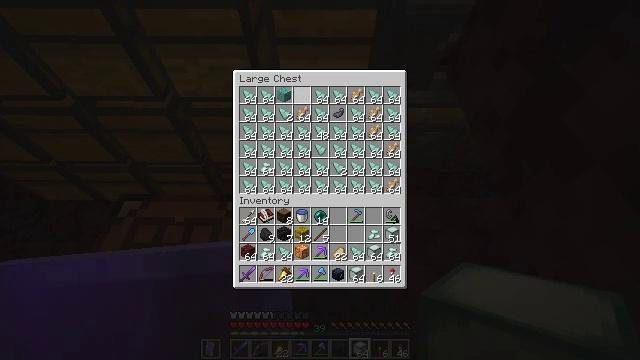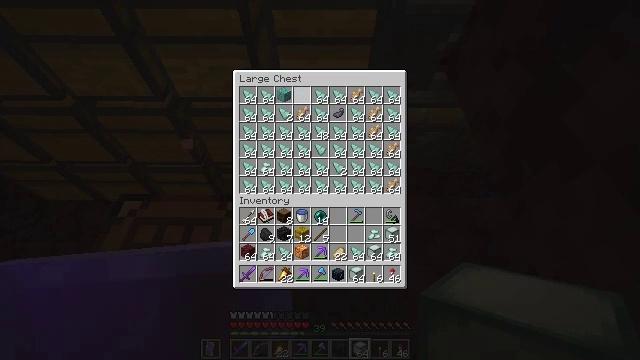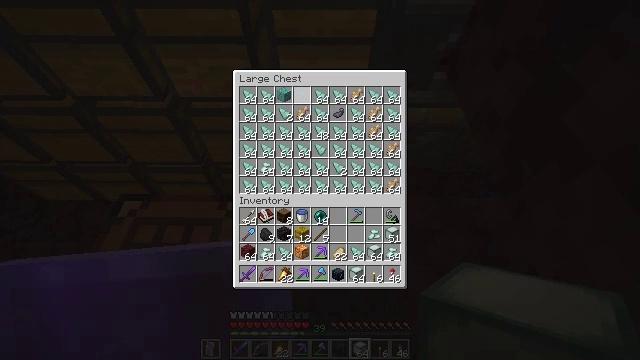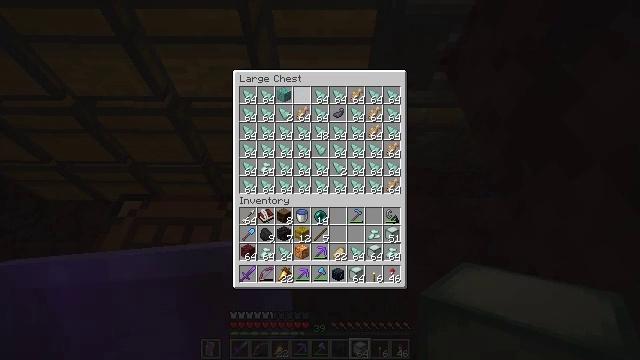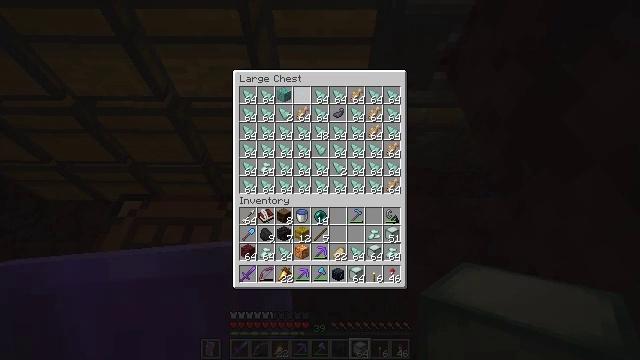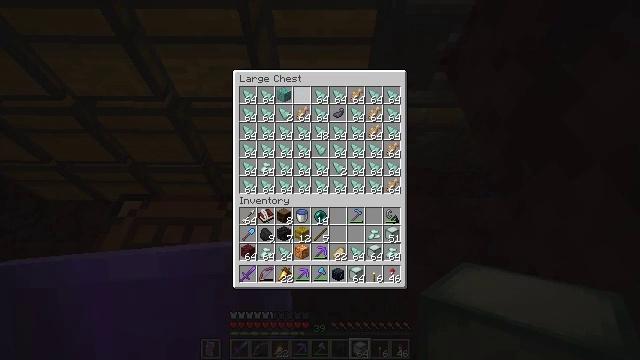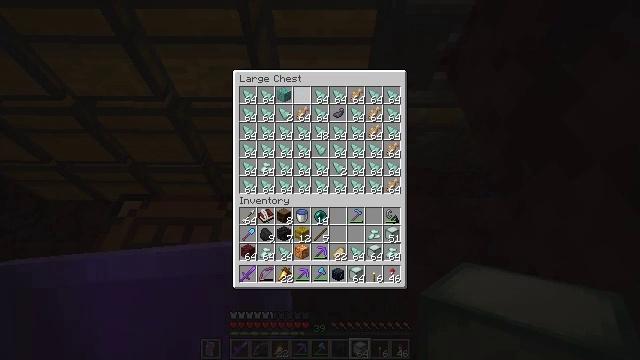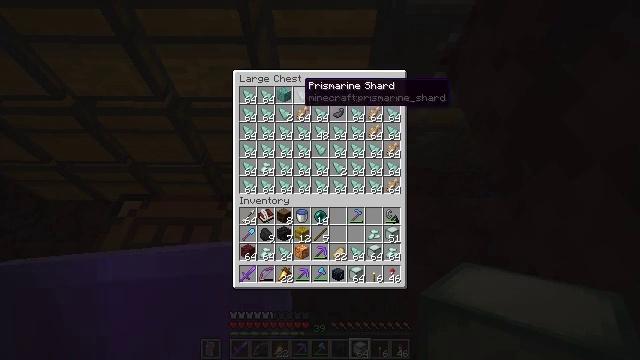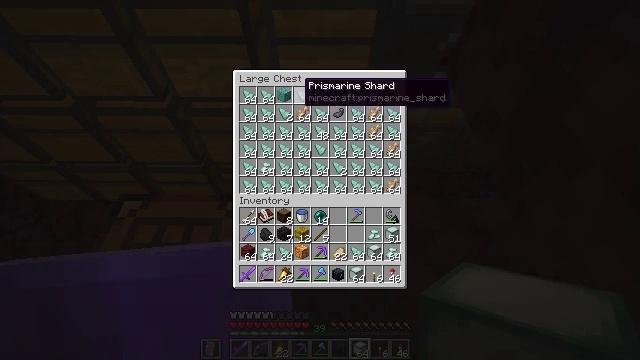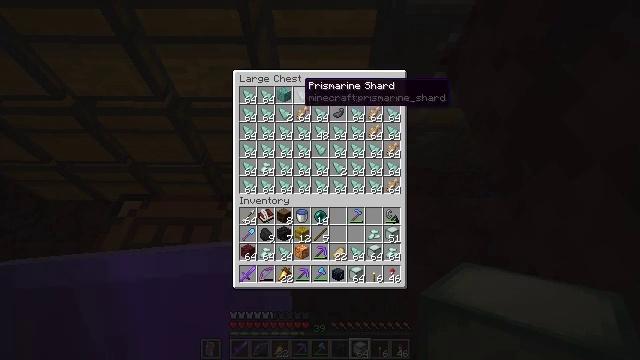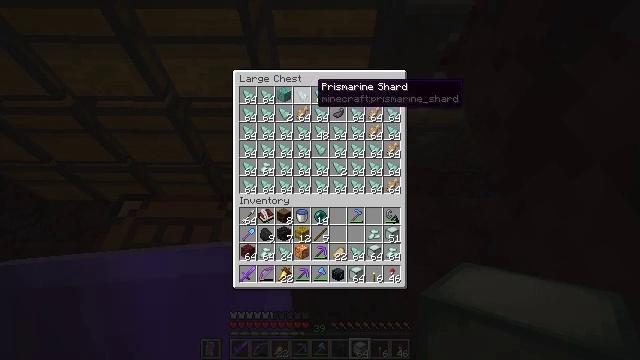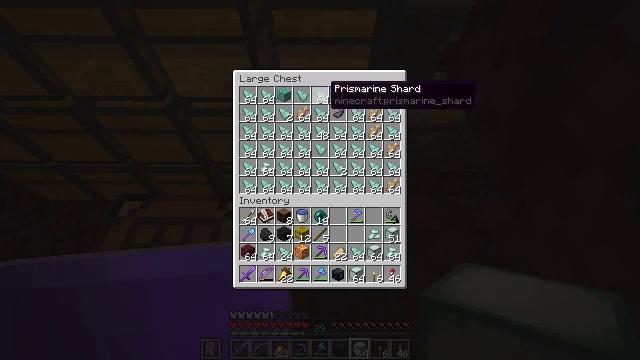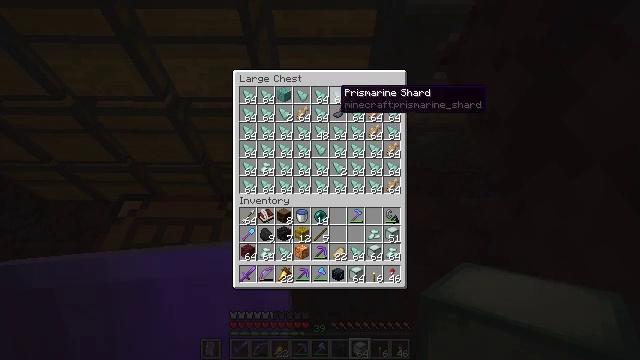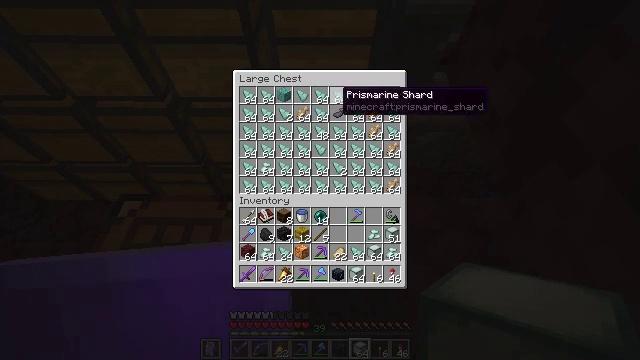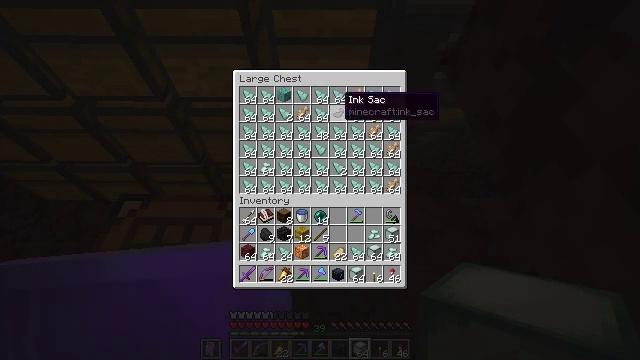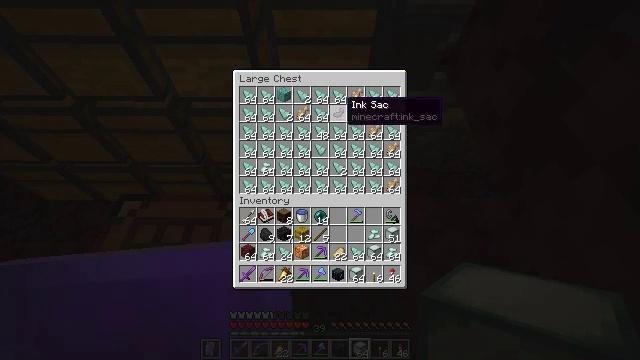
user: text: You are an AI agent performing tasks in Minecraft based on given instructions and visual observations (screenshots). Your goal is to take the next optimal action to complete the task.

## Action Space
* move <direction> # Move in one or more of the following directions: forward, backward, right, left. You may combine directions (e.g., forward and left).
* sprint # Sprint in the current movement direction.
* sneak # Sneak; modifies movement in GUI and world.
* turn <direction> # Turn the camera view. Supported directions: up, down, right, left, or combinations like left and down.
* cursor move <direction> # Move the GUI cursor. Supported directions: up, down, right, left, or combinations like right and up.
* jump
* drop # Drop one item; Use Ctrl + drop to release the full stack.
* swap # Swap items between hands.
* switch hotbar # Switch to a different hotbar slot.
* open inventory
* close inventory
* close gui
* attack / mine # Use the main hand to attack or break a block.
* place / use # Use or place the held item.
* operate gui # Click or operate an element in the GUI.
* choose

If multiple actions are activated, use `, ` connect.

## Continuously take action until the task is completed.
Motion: motion action
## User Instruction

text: Use materials to craft a sea lantern.
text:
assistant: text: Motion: sneak
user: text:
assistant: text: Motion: sneak
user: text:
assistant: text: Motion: sneak
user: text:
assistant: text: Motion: sneak
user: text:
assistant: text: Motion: sneak
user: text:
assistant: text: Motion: sneak
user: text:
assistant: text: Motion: sneak
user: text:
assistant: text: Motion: sneak
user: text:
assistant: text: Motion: sneak
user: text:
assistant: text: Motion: sneak, cursor move right
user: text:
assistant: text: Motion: sneak, cursor move right
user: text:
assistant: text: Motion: sneak, cursor move right
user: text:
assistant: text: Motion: sneak
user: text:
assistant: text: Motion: sneak
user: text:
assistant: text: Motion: sneak
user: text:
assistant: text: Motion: sneak
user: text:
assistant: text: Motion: sneak, cursor move right and down
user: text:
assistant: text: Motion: sneak, cursor move right and down
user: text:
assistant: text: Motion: sneak
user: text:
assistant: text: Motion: sneak
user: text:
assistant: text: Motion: sneak, cursor move left
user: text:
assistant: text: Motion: sneak, cursor move left and down
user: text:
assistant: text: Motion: sneak, cursor move left and down
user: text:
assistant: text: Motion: sneak, cursor move left
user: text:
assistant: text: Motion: sneak
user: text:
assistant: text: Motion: sneak
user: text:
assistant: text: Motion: sneak
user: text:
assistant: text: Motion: sneak
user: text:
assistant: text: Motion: sneak
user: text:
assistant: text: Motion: sneak